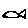
Label: fish